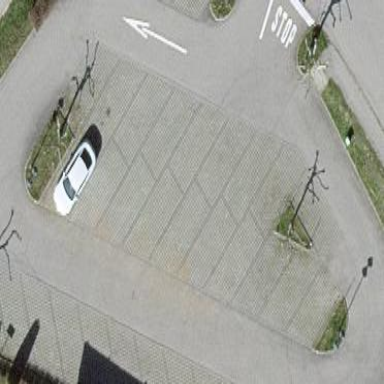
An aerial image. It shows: Road serving as parking aisle.